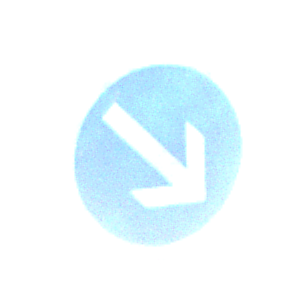
Verkehrszeichen: VorgeschriebeneVorbeifahrtRechts
Umgebung: Outdoor, Beach
Tageszeit: SunriseSunset
Wetter: PartlyCloudy
Licht: Natural
Jahreszeit: NotSpecified
Kontrast: MediumContrast